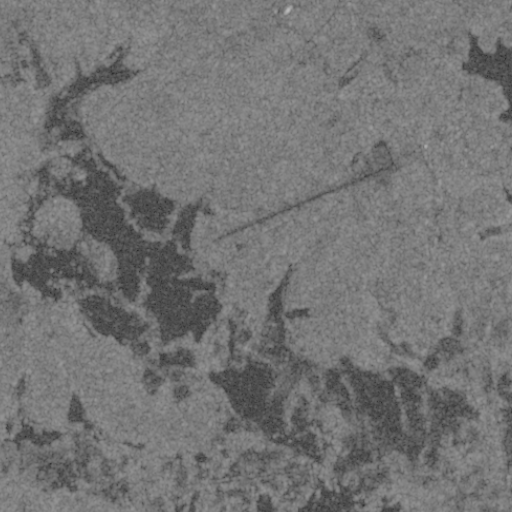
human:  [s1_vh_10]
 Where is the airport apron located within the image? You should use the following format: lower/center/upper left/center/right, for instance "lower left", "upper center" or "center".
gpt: The airport apron is located in the upper right of the image.
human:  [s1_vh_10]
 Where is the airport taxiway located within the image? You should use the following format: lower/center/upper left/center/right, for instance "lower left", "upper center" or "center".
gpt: The airport taxiway is located in the upper right of the image.
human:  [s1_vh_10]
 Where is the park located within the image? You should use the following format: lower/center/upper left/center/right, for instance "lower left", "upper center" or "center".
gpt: The park is located in the upper right of the image.
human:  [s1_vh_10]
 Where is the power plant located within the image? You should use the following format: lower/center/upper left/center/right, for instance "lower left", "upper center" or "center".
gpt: There is no power plant in the image.

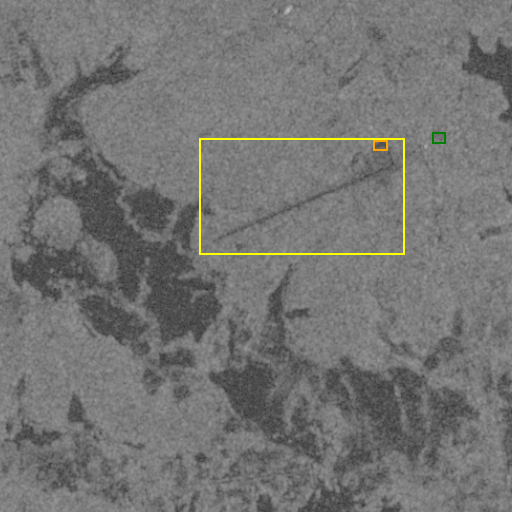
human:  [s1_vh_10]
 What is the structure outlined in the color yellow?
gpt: The structure outlined in yellow is an airport.
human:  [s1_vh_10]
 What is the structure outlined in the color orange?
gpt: The structure outlined in orange is an airport apron.
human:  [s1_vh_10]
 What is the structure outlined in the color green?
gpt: The structure outlined in green is a park.
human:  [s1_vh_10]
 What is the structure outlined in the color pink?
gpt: There is no pink outline.